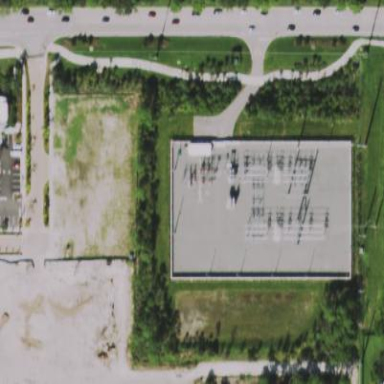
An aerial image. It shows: There is distribution substation enclosed by fence.